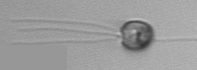
Label: flagellate_morphotype1